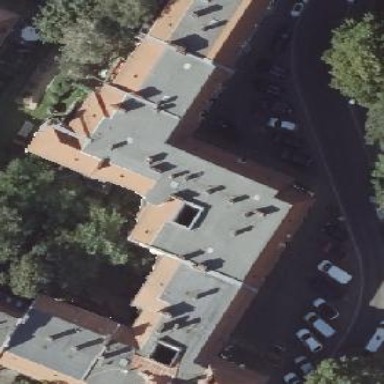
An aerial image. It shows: Building consisting of apartments with double saltbox roof shape.